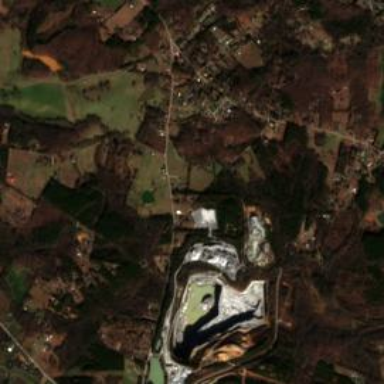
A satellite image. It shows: Quarry that is man-made.